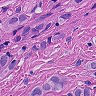
Metastatic tissue present: yes